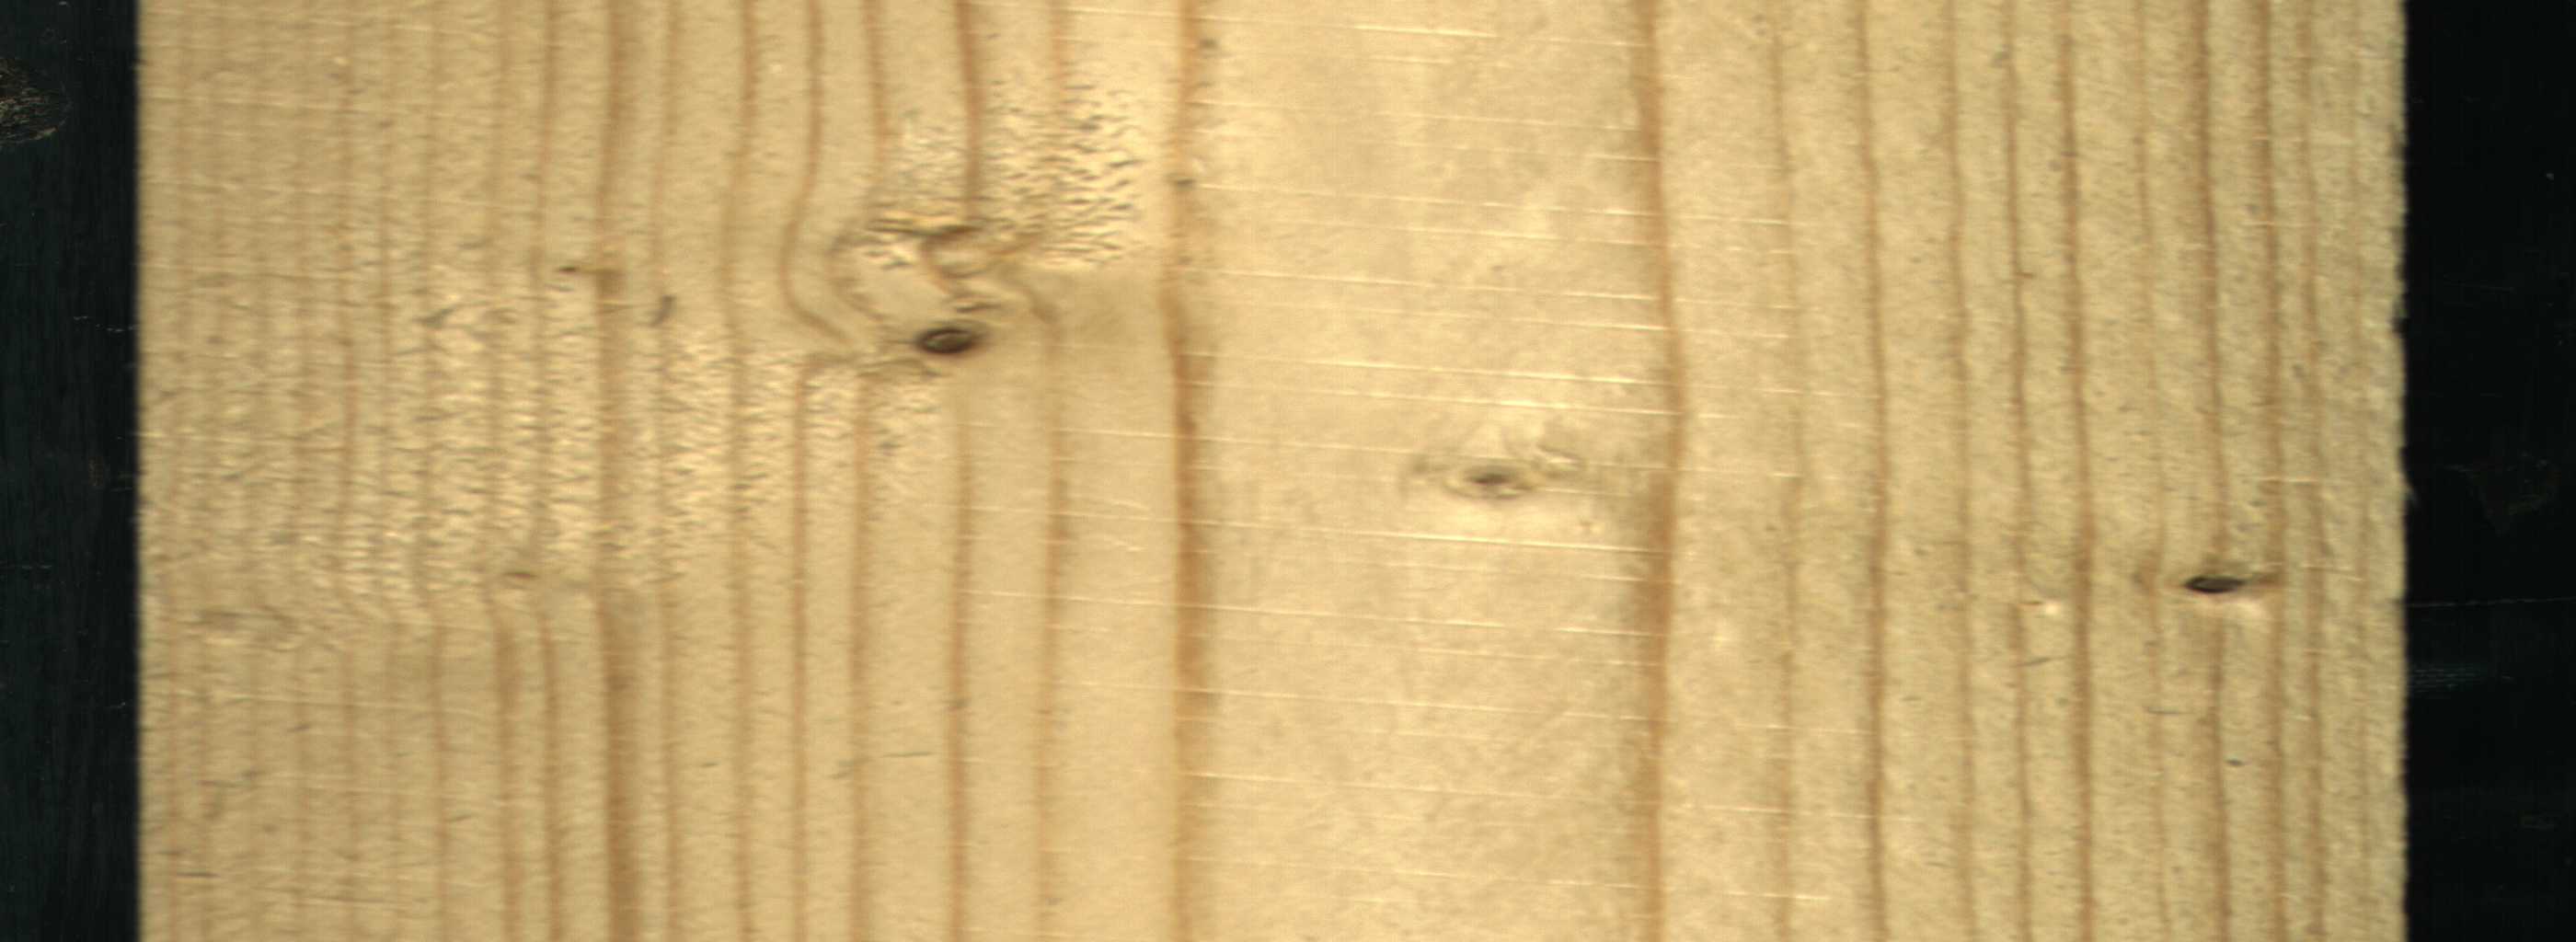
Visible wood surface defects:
Live_Knot
Live_Knot
Live_Knot